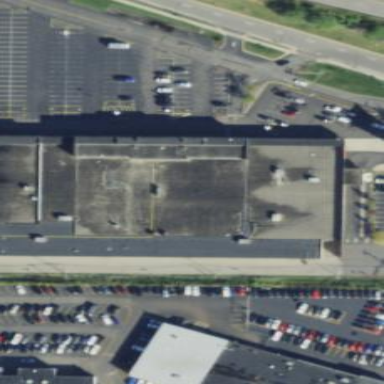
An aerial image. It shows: Retail building.